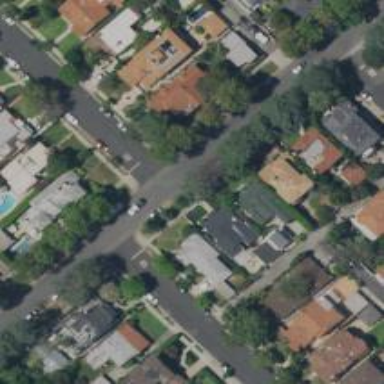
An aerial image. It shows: Residential road lined with residential properties on both sides.